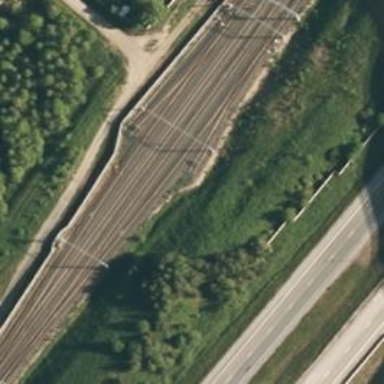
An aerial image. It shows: Continuous railway rail with electrified contact line. It is siding service track.